Interaction volume radius: 5 \u00c5
Interaction volume height: 10 \u00c5
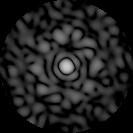
Disorder parameter: 0.7385